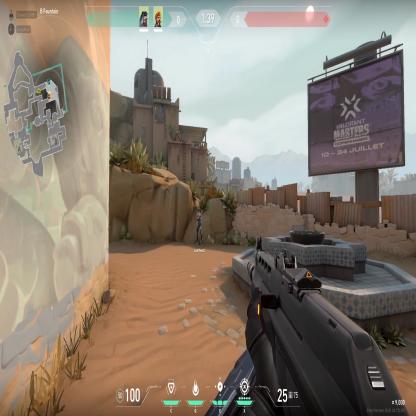
Label: teammate